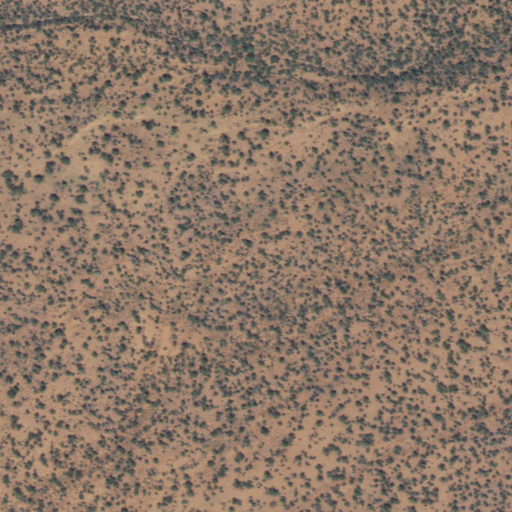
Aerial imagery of mountain in Arizona named Cline Mesa containing only shrub